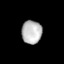
Tissue: lung
Cell type: Endothelial cells
Senescence score: 0.6663
Nuclear area (px): 459
Mean DAPI intensity: 186.242